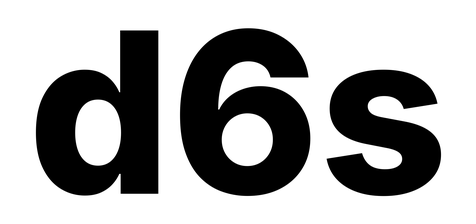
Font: Inter_ExtraBold